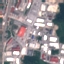
Land use / land cover: Industrial